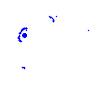
Particle: electron